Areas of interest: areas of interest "Airport"
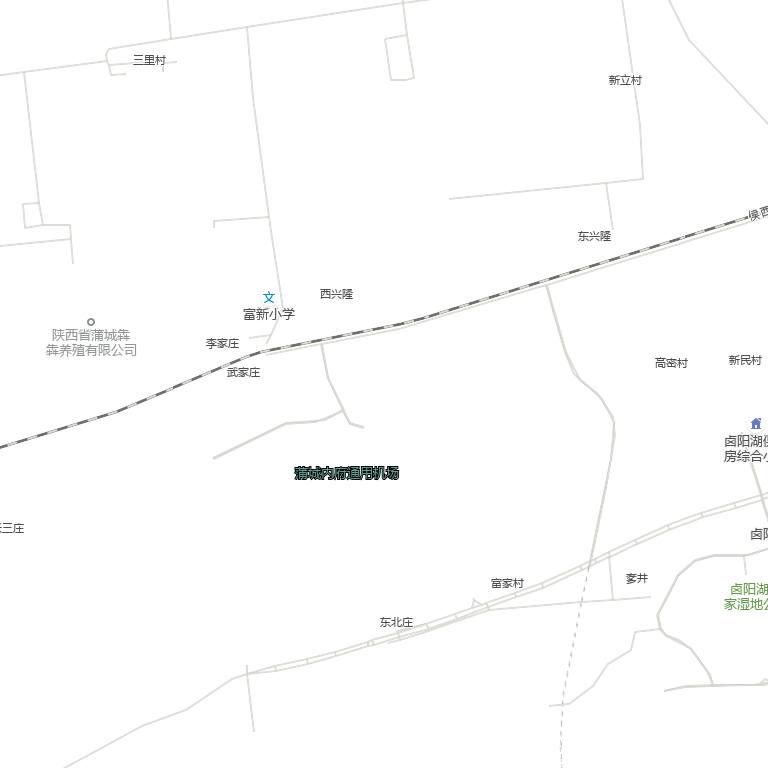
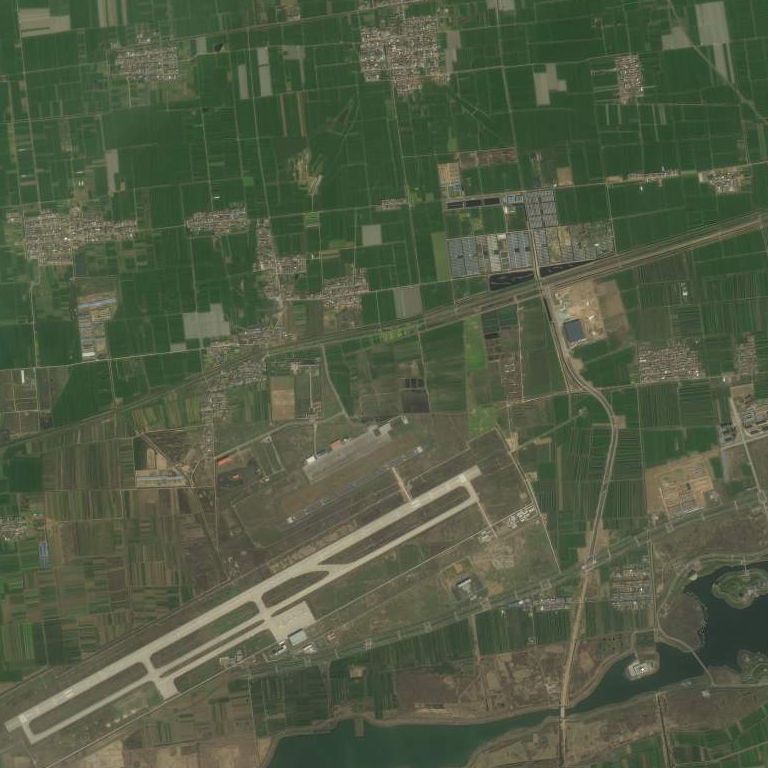